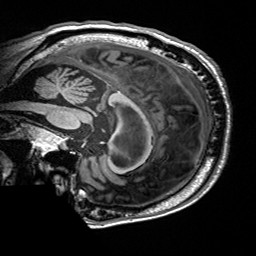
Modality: T1w
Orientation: sagittal
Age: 82
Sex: male
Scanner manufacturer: siemens
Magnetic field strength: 3 T
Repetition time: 2.2 s
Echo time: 0.00245 s